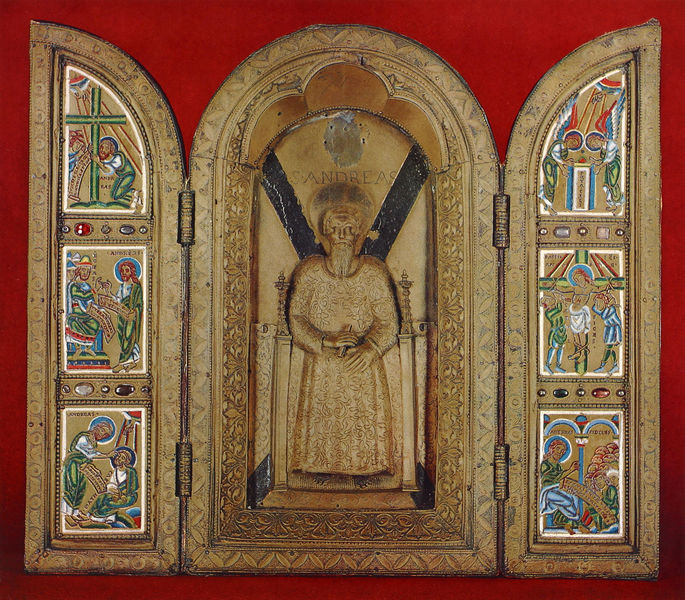
Titel: Triptychon des hl. Andreas
Institution: Trèves, Kirchenschatz
Schlagwörter: blau, mann, weiß, grün, holz, schwarz, rot, bart, gold, edelsteine, engel, relief, bilder, türen, thron, dekoration, tor, alter, kreuz, altar, scharniere, heiligenschein, christus, jesus, kreuzigung, christlich, mittelalter, heiliger, heilige, heilig, ikone, schanier, tryptichon, andreaskreuz, passion, andreas, ottonik, chrysographie, flügelüren